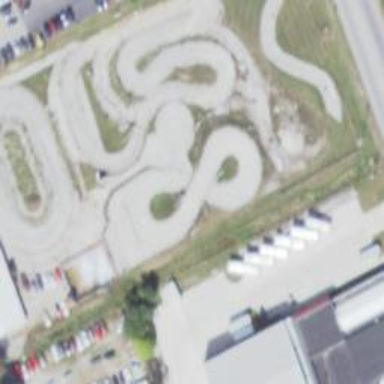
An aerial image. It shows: Karting raceway for sports activities.